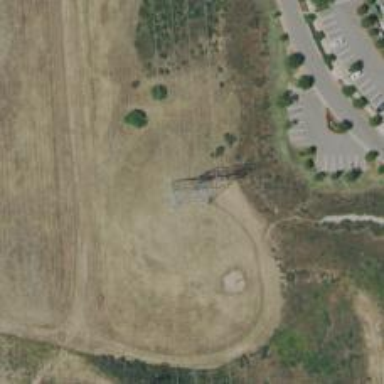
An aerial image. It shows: Power tower.